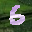
Label: 6